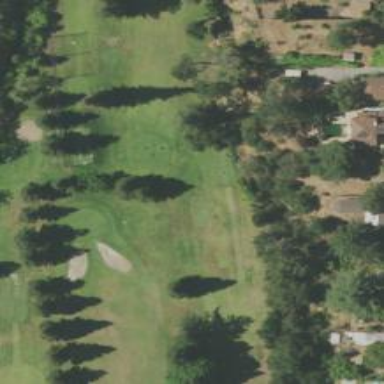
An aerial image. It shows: Golf hole.